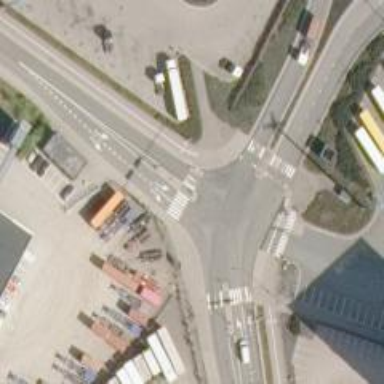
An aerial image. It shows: Asphalt cycleway with crossing.